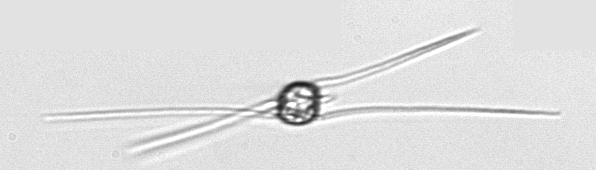
Label: Chaetoceros_danicus